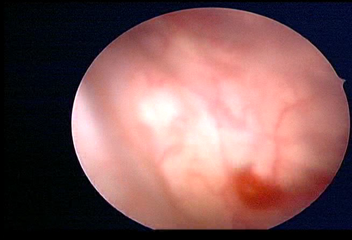
Modality: WLC
Class: Normal mucosa
Bladder cancer association: No